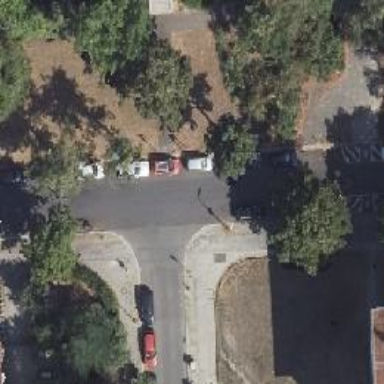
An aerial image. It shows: Asphalt footway with unmarked crossing.